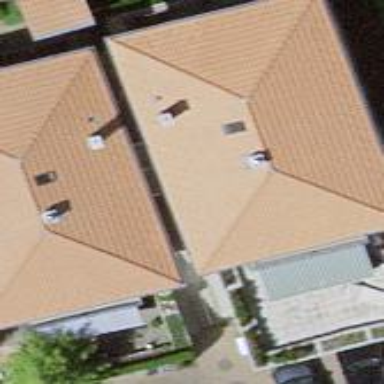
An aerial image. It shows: Residential building.